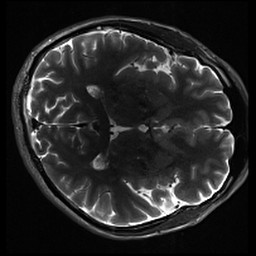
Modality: inplaneT2
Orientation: axial